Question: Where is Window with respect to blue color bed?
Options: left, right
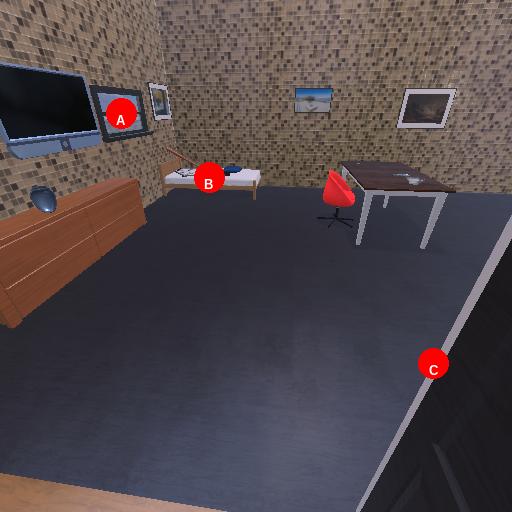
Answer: left